Interaction volume radius: 10 \u00c5
Interaction volume height: 30 \u00c5
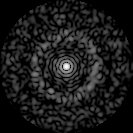
Disorder parameter: 0.8473